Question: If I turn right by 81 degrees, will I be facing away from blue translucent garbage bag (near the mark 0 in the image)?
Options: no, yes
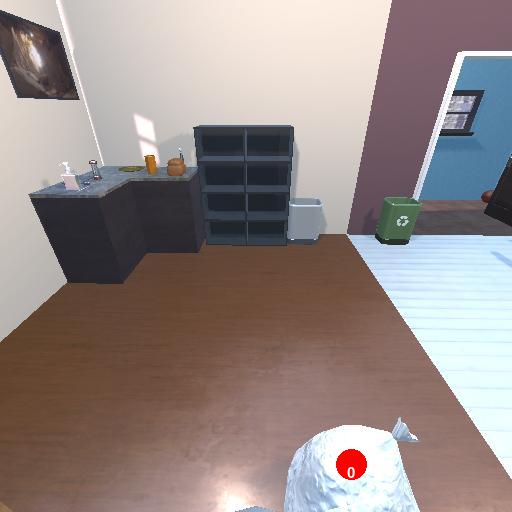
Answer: no